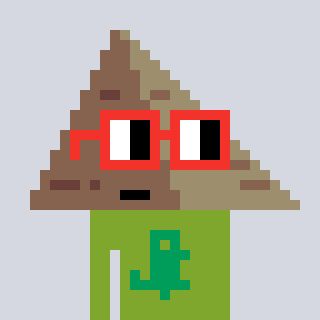
a pixel art character with square red glasses, a pyramid-shaped head and a slimegreen-colored body on a cool background